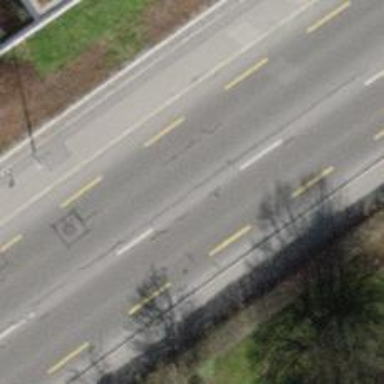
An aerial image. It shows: Primary road with asphalt surface and designated cycle lane.